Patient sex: F
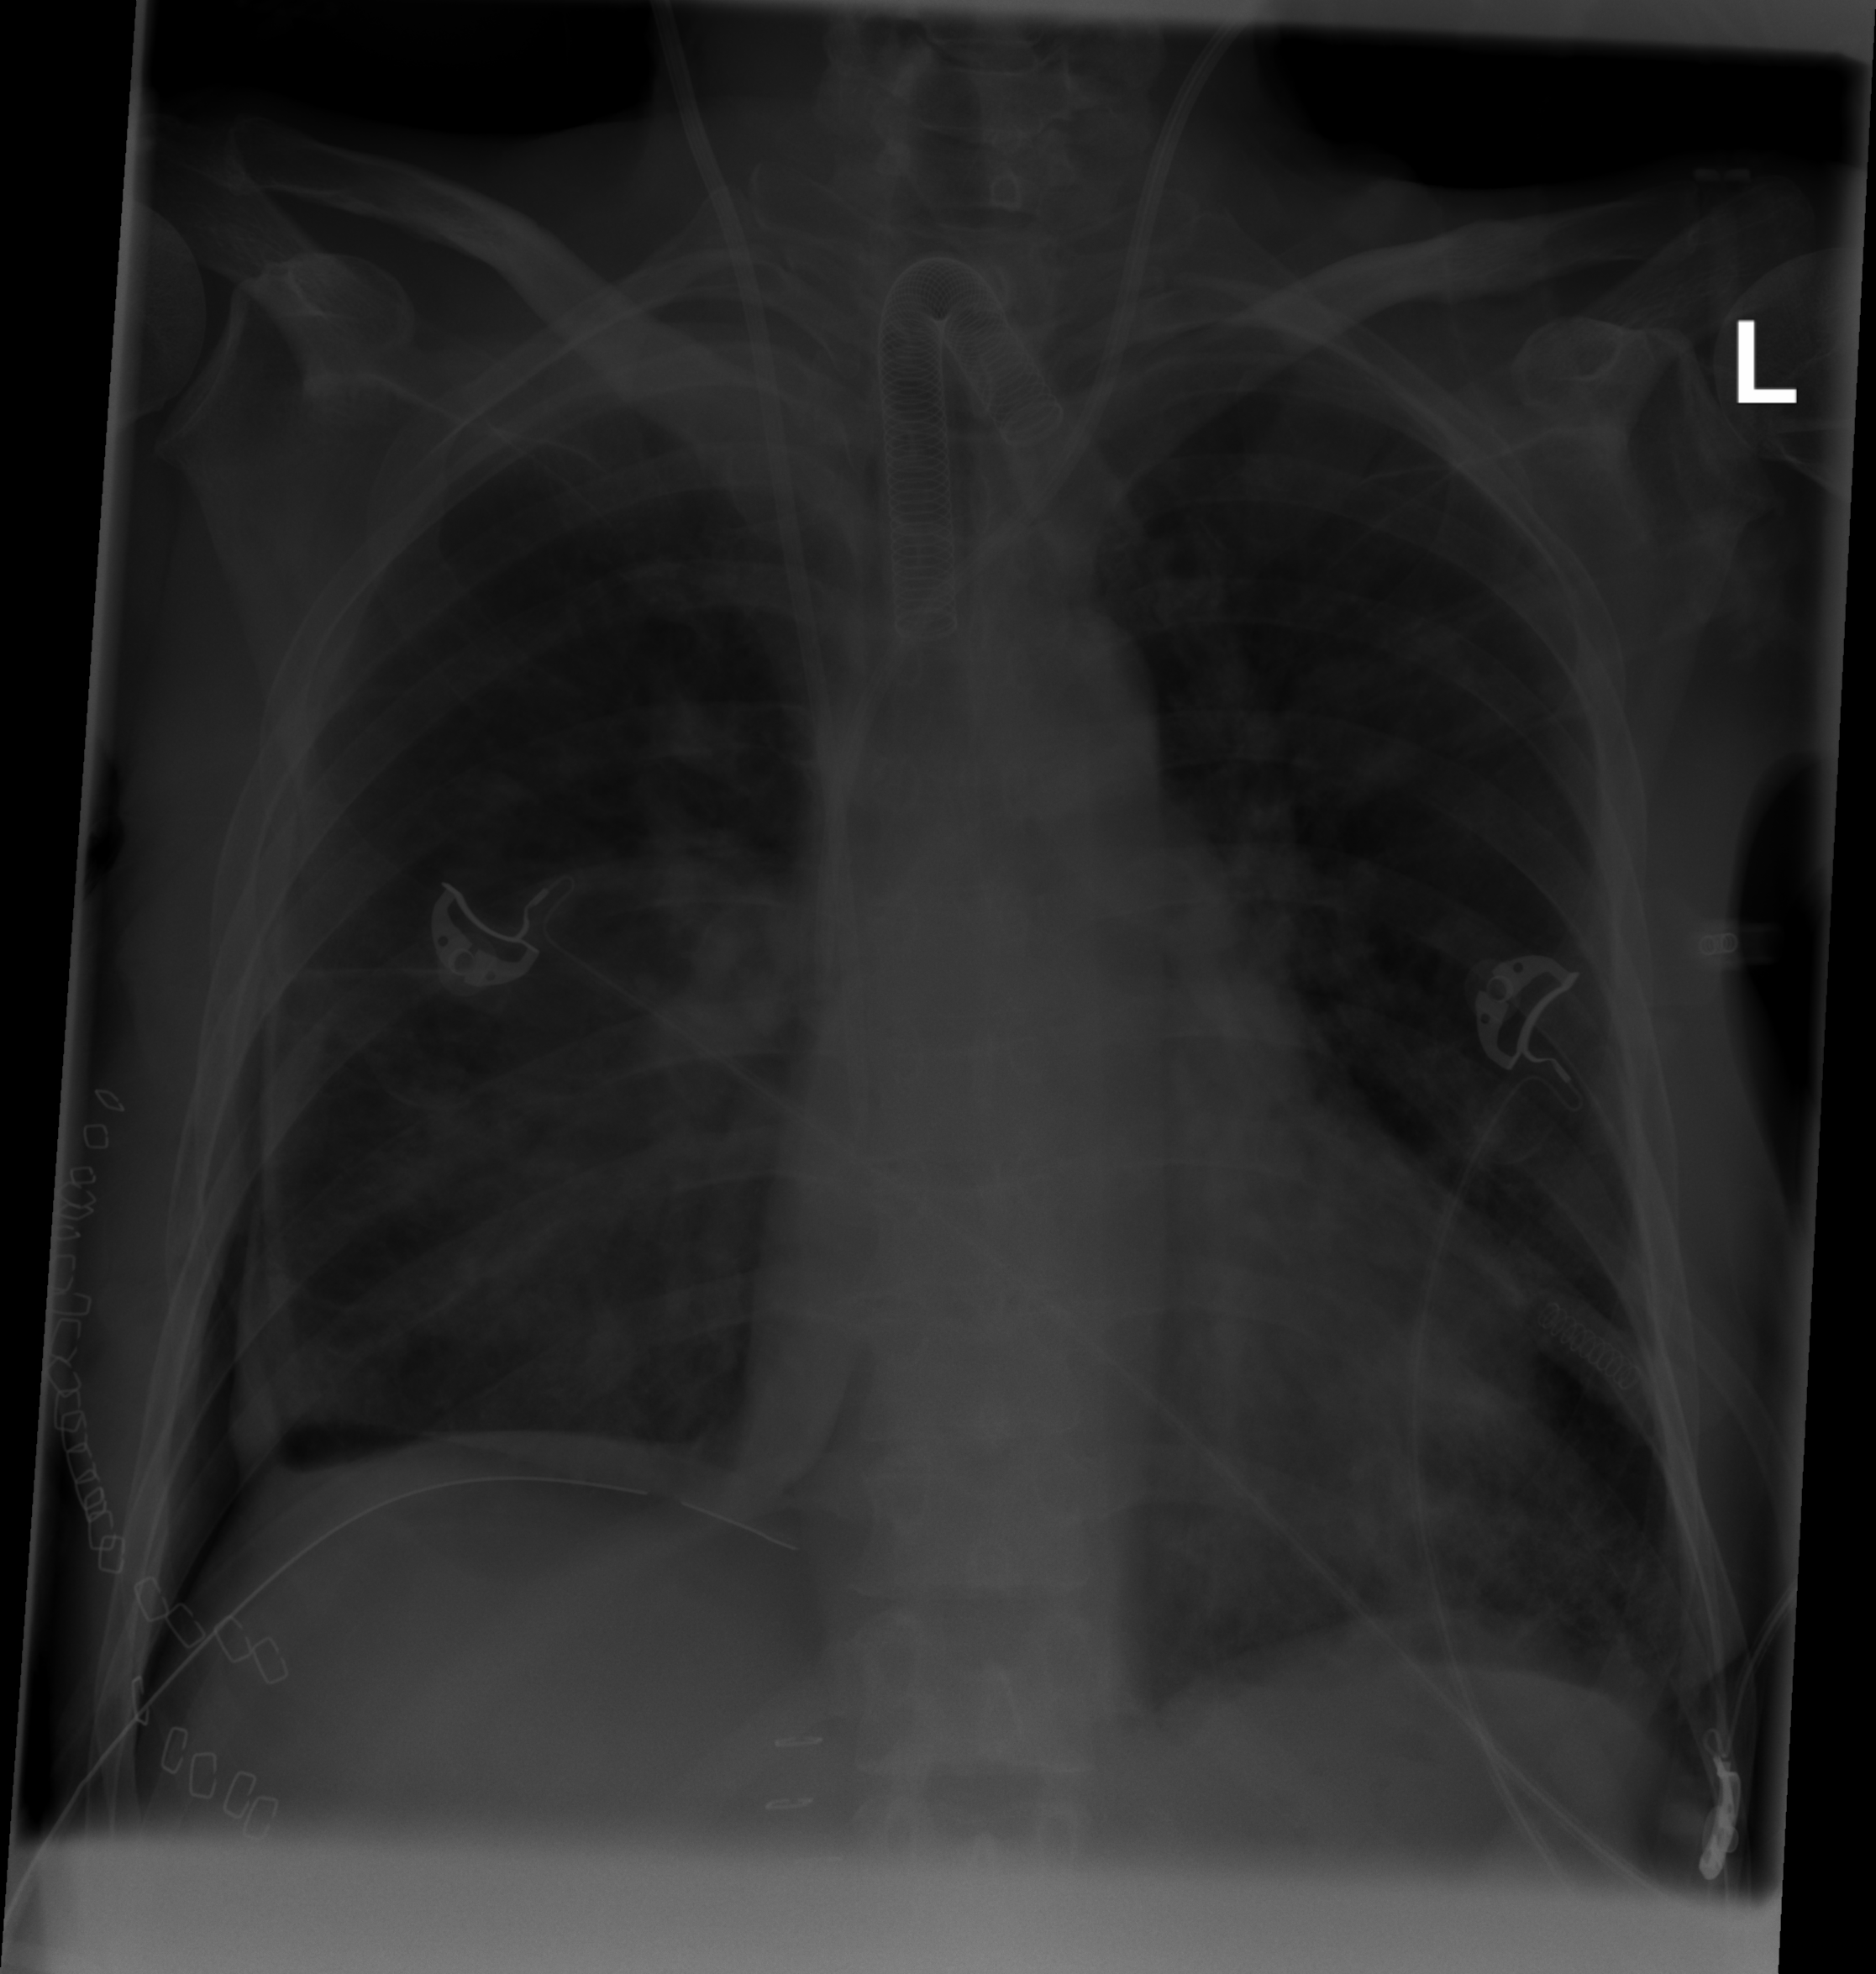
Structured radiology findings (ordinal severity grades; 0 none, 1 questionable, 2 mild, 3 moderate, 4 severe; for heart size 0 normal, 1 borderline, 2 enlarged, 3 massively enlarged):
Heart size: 0
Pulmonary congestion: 0
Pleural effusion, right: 2
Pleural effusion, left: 2
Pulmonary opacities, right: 0
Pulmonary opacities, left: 2
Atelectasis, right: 0
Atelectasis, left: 2